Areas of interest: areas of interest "Hongkun·Ideal City"
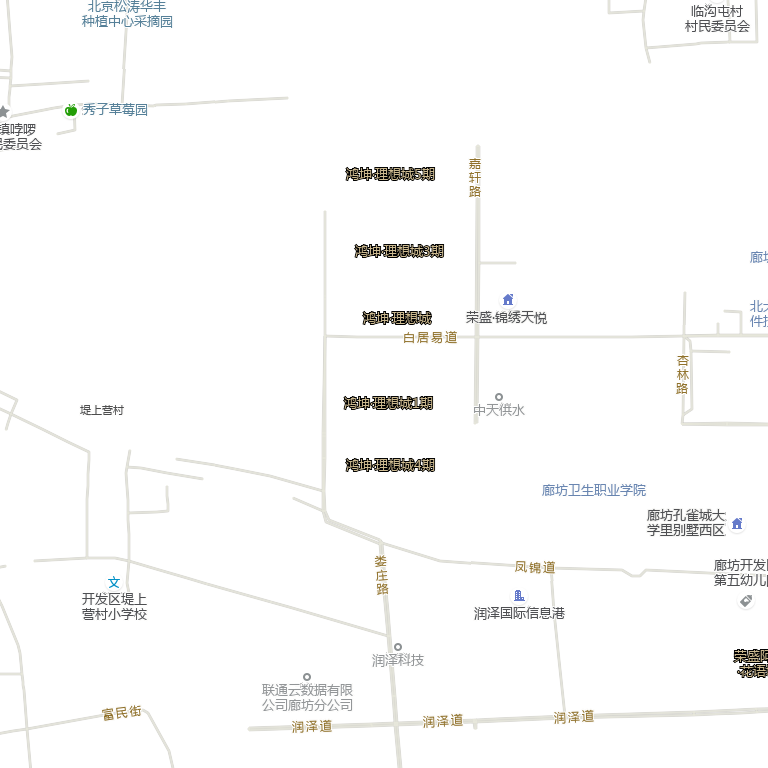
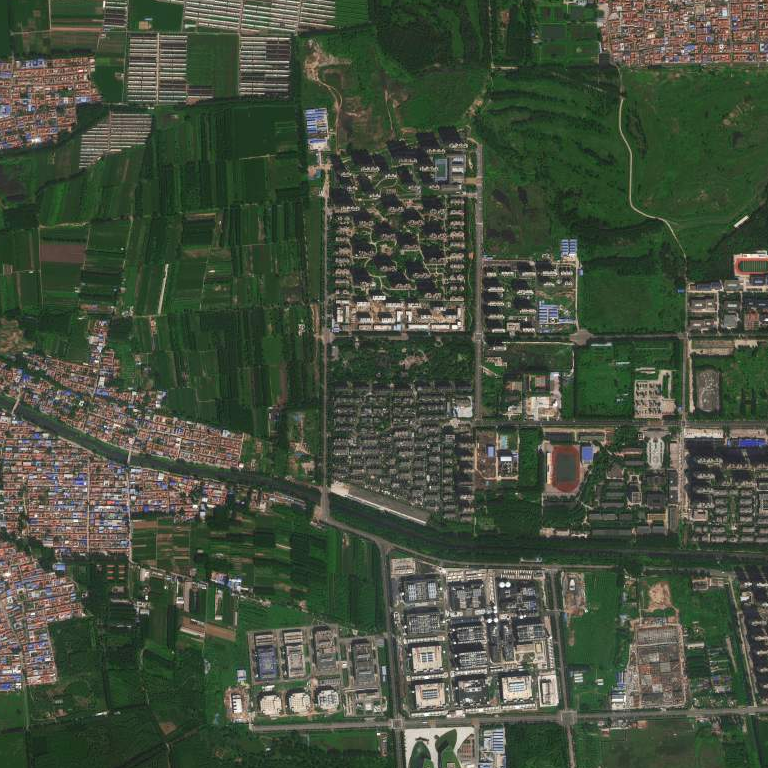